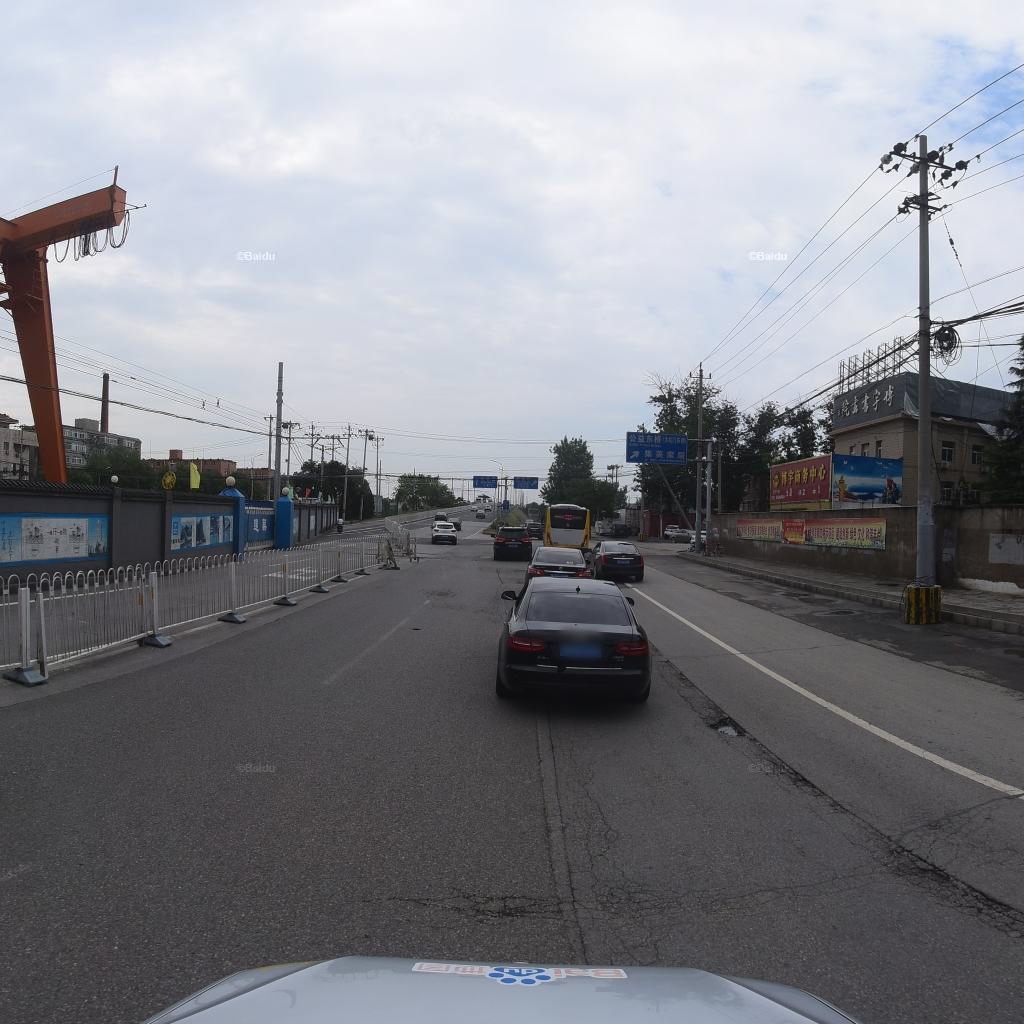
Region: Fengtai
Road damage annotations: alligator crack, manhole cover, pothole, transverse crack